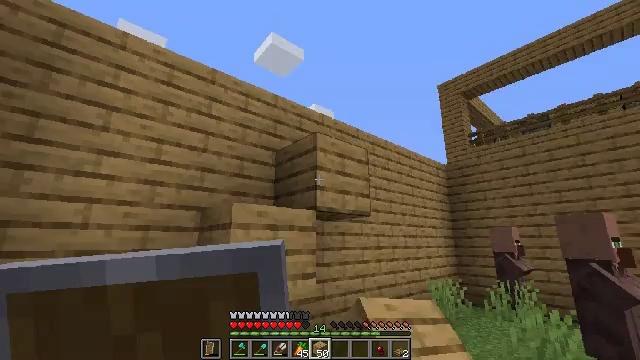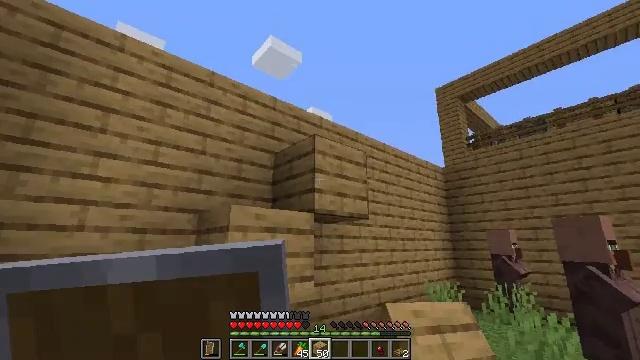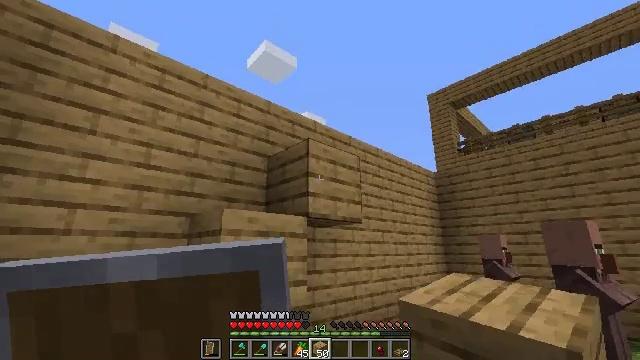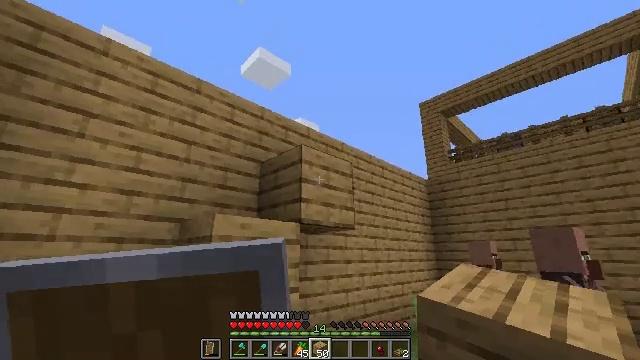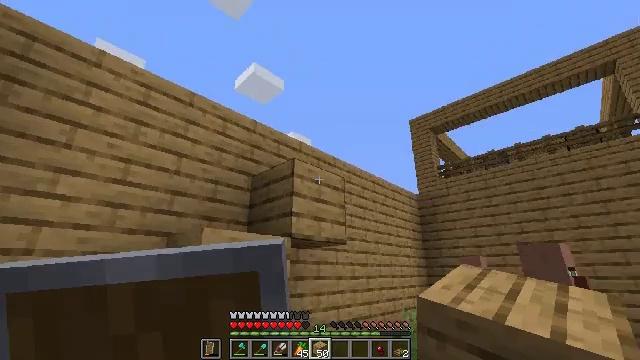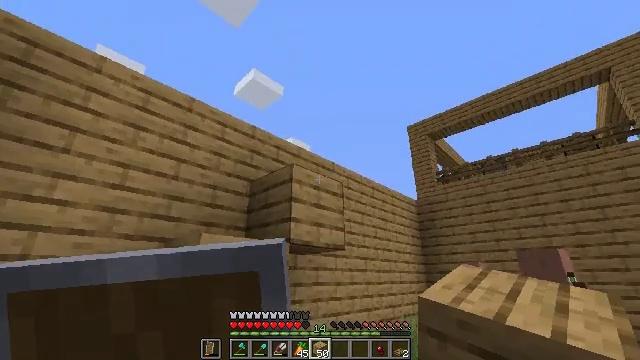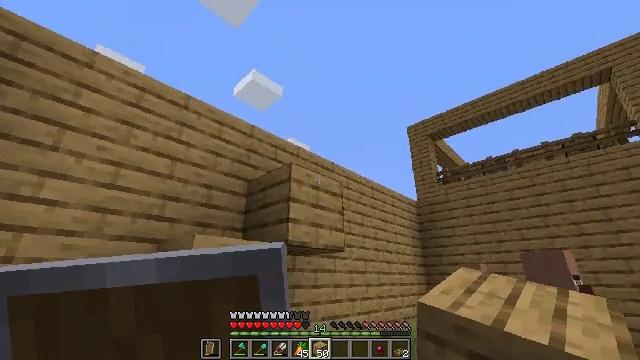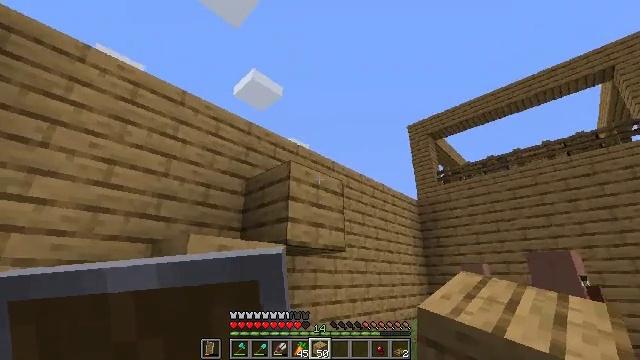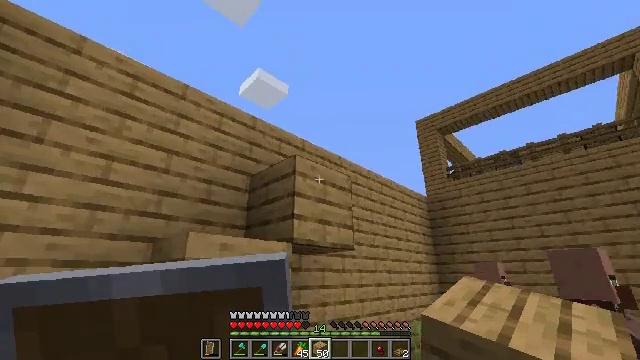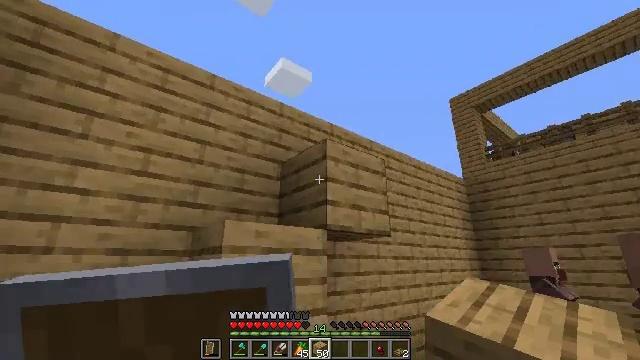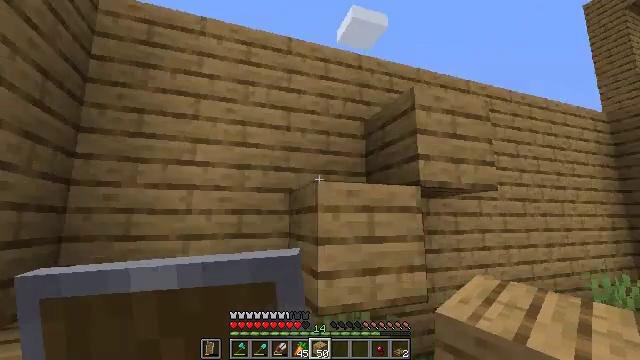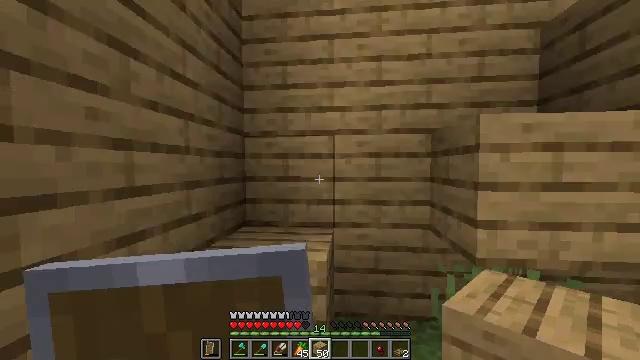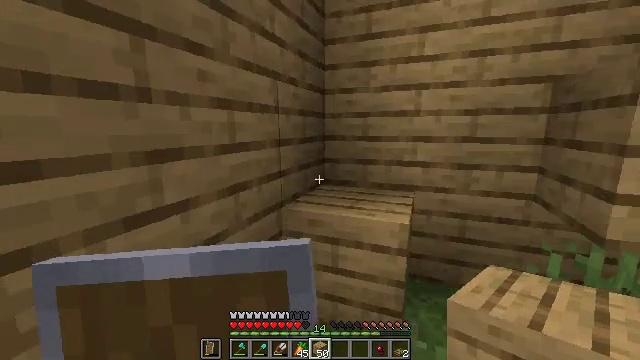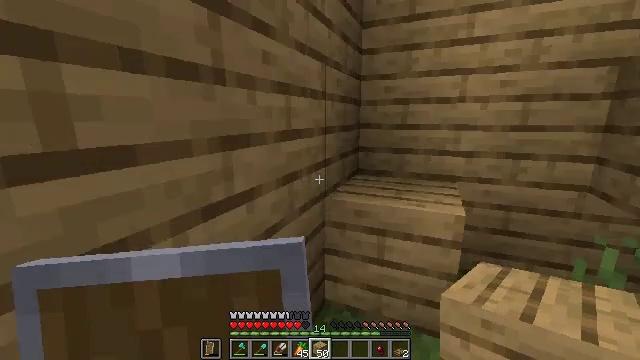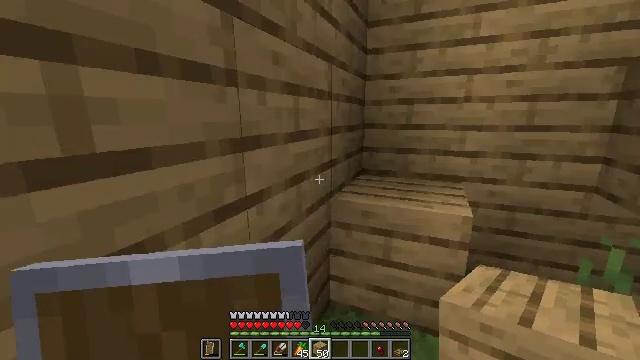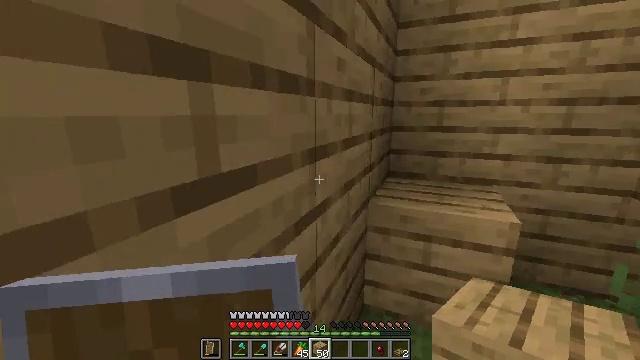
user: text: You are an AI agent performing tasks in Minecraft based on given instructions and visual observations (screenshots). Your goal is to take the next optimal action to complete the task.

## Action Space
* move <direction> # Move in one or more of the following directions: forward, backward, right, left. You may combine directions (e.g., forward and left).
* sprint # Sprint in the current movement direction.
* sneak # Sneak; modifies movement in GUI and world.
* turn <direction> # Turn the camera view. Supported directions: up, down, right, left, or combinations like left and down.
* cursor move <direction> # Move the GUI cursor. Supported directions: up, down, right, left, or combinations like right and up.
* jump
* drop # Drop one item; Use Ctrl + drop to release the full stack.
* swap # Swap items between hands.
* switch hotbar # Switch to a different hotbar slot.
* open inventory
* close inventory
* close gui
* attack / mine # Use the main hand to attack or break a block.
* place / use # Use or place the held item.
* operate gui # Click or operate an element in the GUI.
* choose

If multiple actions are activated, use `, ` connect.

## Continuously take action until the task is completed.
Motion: motion action
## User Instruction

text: Attack the white terracotta to collect it.
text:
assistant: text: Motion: no_op
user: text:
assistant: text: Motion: turn right
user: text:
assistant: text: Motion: turn right and up
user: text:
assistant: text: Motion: turn right and up
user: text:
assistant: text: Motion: turn up
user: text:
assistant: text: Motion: move forward
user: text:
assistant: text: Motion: move forward
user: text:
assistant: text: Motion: move forward, turn left
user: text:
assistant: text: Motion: move left, turn left and down
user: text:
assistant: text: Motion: move left, turn left and down
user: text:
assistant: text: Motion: move left, turn left and down
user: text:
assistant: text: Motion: move left, turn left and down
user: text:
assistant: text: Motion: move left, turn left and down
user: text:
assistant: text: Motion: move left
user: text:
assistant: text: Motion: move left
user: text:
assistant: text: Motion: move forward and move left
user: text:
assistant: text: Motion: move forward, turn right and down
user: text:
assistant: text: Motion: move forward, turn right and down
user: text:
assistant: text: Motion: move forward, turn right
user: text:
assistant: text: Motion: move forward, sprint
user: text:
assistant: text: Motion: move forward, sprint
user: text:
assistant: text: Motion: move forward, sprint
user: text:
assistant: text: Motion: move forward, sprint, jump
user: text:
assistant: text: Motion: move forward, sprint, turn right, jump
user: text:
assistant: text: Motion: move forward, sprint, turn right, jump
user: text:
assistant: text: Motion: move forward, sprint, turn right, jump
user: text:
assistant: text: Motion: move forward and move left, sprint, turn right
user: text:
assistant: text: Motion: move forward and move left, sprint, turn right
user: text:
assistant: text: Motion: move forward and move left, sprint, turn right and down
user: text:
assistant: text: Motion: move forward and move left, sprint, turn right and down